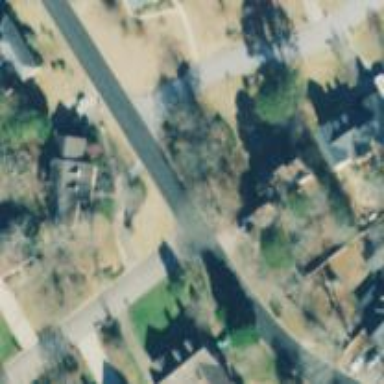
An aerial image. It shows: Neighborhood.